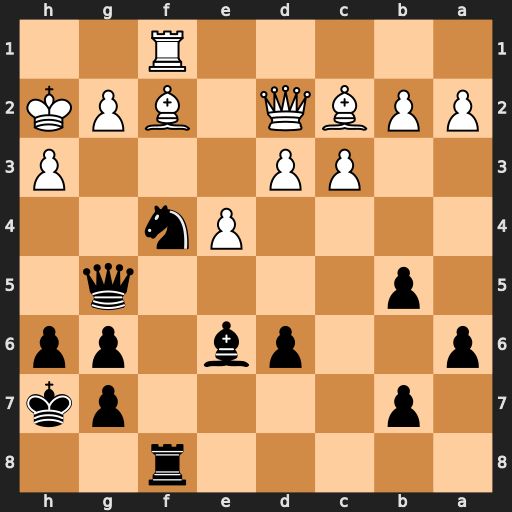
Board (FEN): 5r2/1p4pk/p2pb1pp/1p4q1/4Pn2/2PP3P/PPBQ1BPK/5R2
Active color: b
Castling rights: -
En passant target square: -
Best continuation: Qxg2#